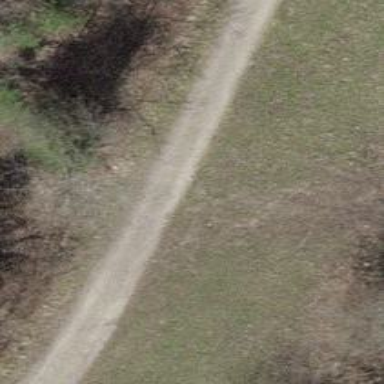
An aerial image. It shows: Track with compacted grade 2 surface.